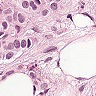
Metastatic tissue present: yes